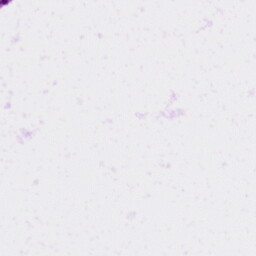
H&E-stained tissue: Skin